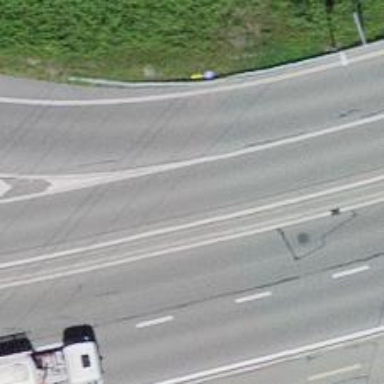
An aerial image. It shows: Secondary road with asphalt surface.